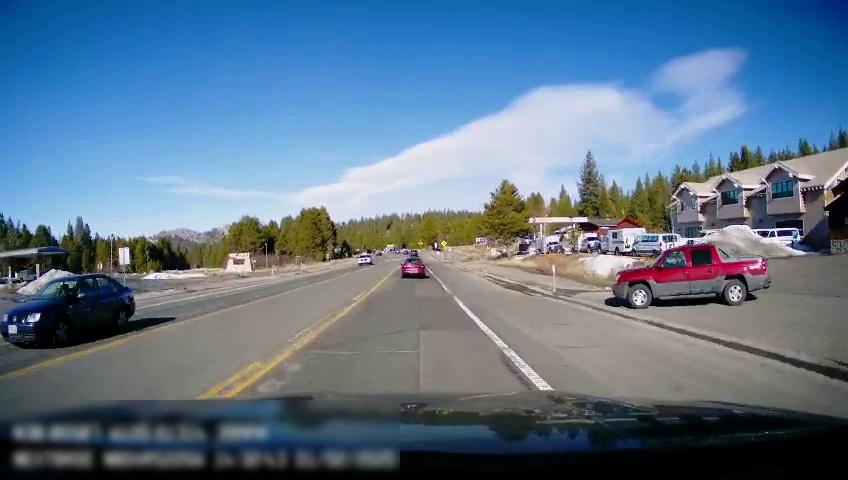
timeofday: Day
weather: Sunny
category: Drivable Space
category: Vehicles | Car
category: Vehicles | SUV
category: Vehicles | Car
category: Vehicles | SUV
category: Vehicles | Truck
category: Vehicles | Van
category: Vehicles | Truck
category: Vehicles | Truck
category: Vehicles | Truck
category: Vehicles | Truck
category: Vehicles | Van
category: Lanes | Current Lane
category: Lanes | Current Lane
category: Lanes | Opposite Lane
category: Lanes | Opposite Lane